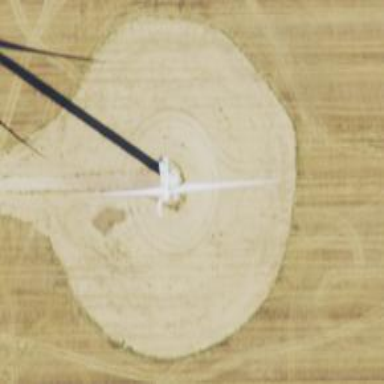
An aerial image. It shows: Wind turbine generator made by Vestas. The generator utilizes wind as its power source and belongs to the horizontal axis type.